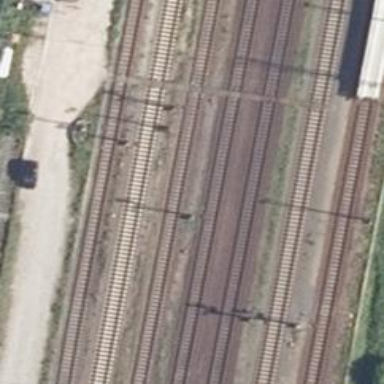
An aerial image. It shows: Railway signal.